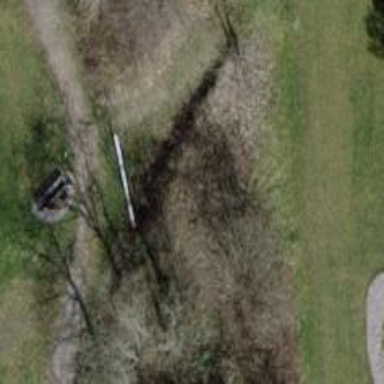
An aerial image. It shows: Lift gate barrier.